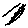
Label: zigzag